Interaction volume radius: 10 \u00c5
Interaction volume height: 10 \u00c5
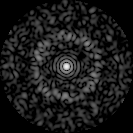
Disorder parameter: 0.8371